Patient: sex M, age 42
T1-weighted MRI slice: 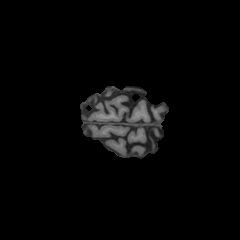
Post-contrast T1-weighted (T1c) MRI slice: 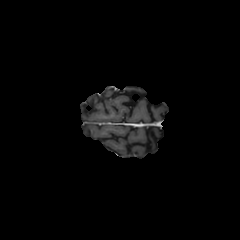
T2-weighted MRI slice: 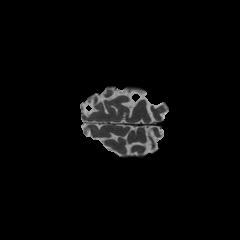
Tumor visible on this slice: no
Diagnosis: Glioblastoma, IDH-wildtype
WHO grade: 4